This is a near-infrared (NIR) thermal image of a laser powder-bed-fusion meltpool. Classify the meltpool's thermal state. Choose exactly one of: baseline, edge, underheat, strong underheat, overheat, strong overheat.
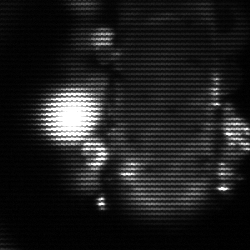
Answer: strong underheat